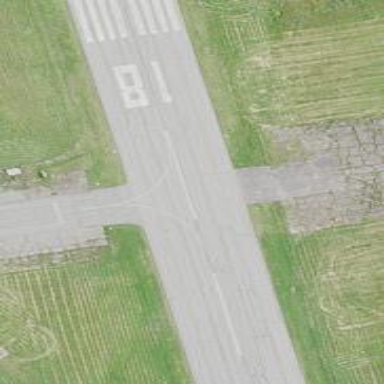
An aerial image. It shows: Image of taxiway at airport.